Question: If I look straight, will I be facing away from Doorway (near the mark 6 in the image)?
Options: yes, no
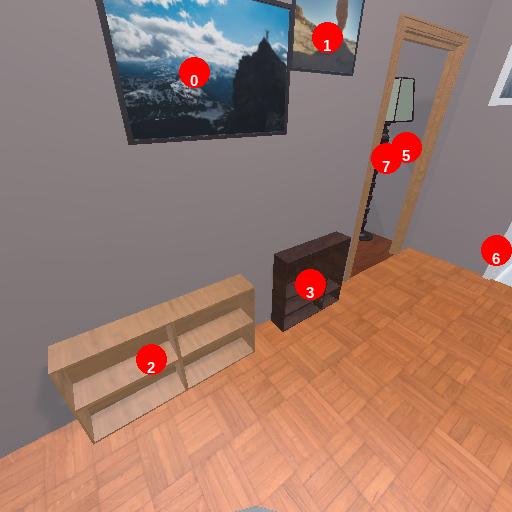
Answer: yes